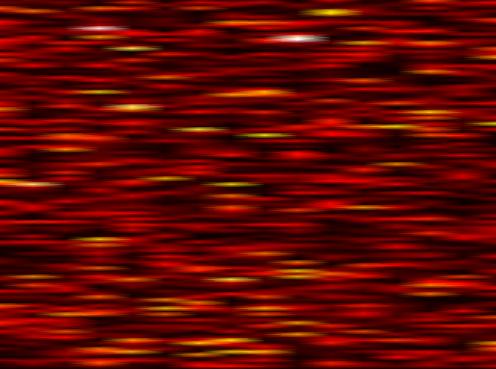
Label: FOFDM